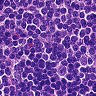
Metastatic tissue present: no